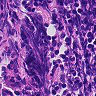
Metastatic tissue present: no